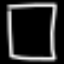
Label: square